Question: I am having a table with a years data with the following columns:
'''
Table "myData" ((
"Status" character varying,
"Project" character varying,
"Product" character varying,
"Identifier" character varying,
"Submittedon" date
)
'''
etc.,
Now to fetch a count of records submitted on a particular month. Say like April 2013's Record count, I am using:
'''
select count("Status") as April2013
from "myData"
where (
"SubmittedOn" > (current_date - 90)
and "SubmittedOn" < (current_date - 60)
)
'''
Result:
'''
April2013
--------
62
'''
Now my requirement is to fetch the count of records for the past 6 months. I mean i want my output in any of the below formats:
'''
FORMAT 1:
'''

'''
FORMAT 2:
6MonthsCount
-------------
34
23
44
41
18
9
'''
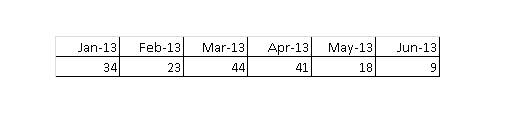
Answer: '''
select
date_trunc('month', submittedOn) "month",
count("Status") total
from "myData"
group by 1
order by 1
'''